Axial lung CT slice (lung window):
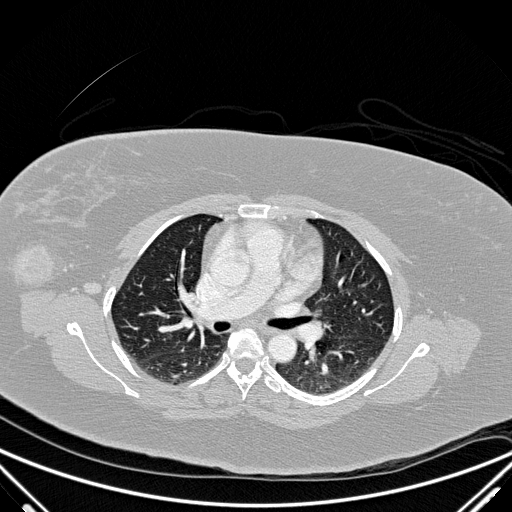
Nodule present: no